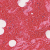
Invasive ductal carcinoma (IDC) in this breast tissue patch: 0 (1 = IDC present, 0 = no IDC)